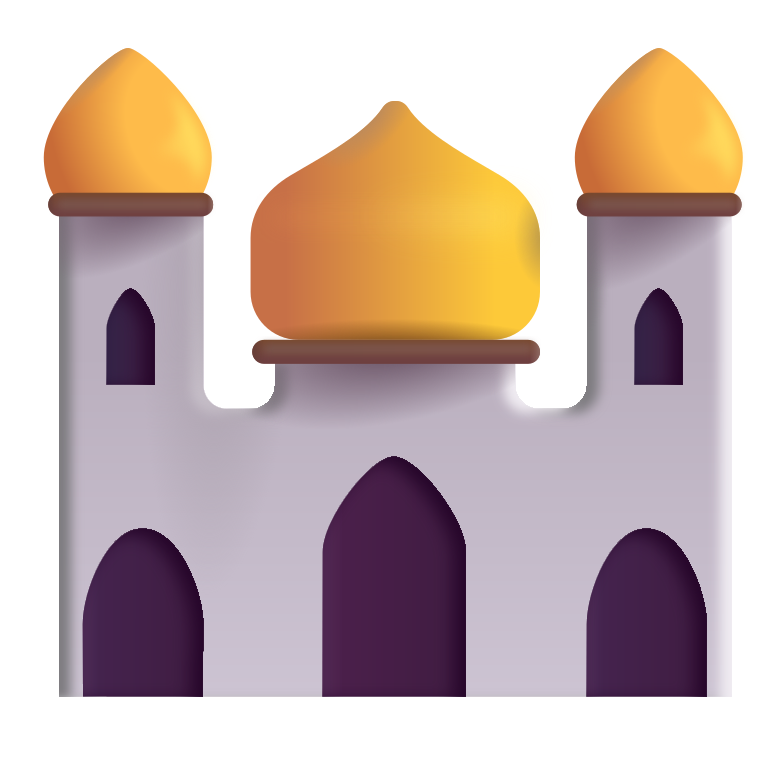
mosque color